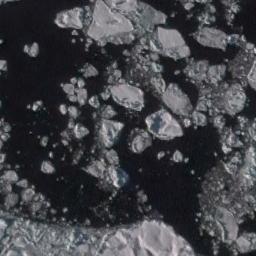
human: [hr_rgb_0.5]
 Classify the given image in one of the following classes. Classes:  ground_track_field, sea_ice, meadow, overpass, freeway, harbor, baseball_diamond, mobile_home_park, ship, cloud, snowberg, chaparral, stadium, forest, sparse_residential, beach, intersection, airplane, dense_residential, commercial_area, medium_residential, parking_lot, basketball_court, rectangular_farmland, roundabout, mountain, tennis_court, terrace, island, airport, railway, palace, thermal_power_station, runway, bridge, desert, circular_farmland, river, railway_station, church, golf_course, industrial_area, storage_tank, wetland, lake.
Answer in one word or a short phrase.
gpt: sea_ice